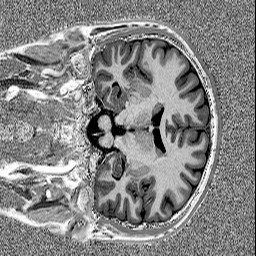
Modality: MP2RAGE
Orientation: coronal
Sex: male